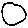
Label: circle